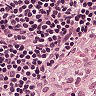
Metastatic tissue present: no